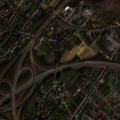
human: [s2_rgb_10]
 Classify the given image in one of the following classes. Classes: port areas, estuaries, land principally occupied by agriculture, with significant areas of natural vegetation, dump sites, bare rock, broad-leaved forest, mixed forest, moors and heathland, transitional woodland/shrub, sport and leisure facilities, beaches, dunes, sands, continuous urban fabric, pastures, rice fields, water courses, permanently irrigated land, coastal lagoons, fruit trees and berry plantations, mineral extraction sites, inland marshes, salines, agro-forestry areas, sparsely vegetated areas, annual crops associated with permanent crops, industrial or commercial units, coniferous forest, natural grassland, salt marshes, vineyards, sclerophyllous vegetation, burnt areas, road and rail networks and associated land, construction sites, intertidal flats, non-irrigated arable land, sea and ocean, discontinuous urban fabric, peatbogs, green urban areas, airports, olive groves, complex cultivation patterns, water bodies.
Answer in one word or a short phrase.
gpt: discontinuous urban fabric, road and rail networks and associated land, green urban areas, complex cultivation patterns